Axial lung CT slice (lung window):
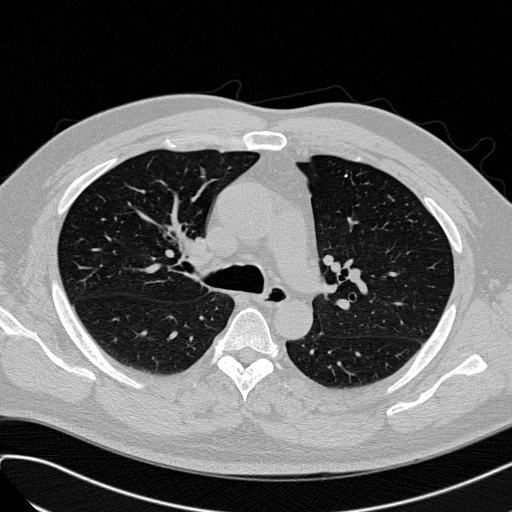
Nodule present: no